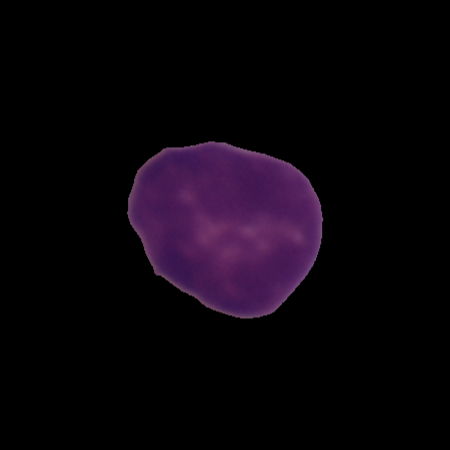
Label: healthy